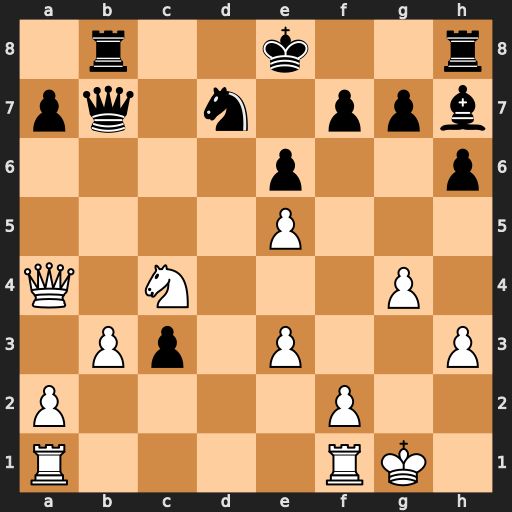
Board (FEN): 1r2k2r/pq1n1ppb/4p2p/4P3/Q1N3P1/1Pp1P2P/P4P2/R4RK1
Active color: w
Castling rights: k
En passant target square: -
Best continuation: Nd6+ Ke7 Nxb7